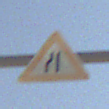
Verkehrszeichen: EinseitigVerengteFahrbahnLinks
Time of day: MorningAfternoon
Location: Outdoor (Suburban)
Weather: Clear
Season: NotSpecified
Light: Natural